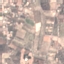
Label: PermanentCrop